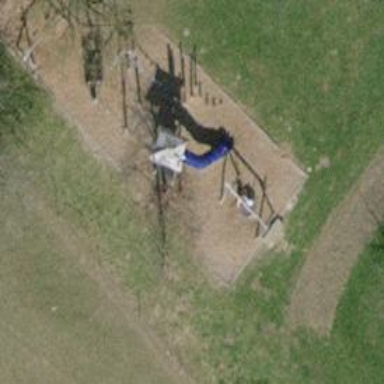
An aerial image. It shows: Playground featuring basket swing.